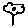
Label: flower